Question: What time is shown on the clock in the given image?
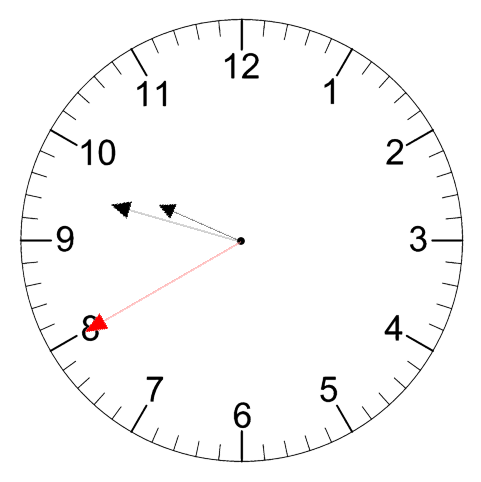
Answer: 09:47:40